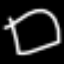
Label: square